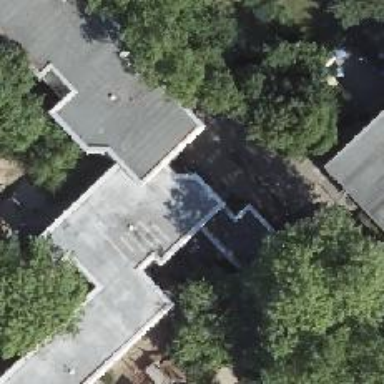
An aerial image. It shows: Kindergarten.